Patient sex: M
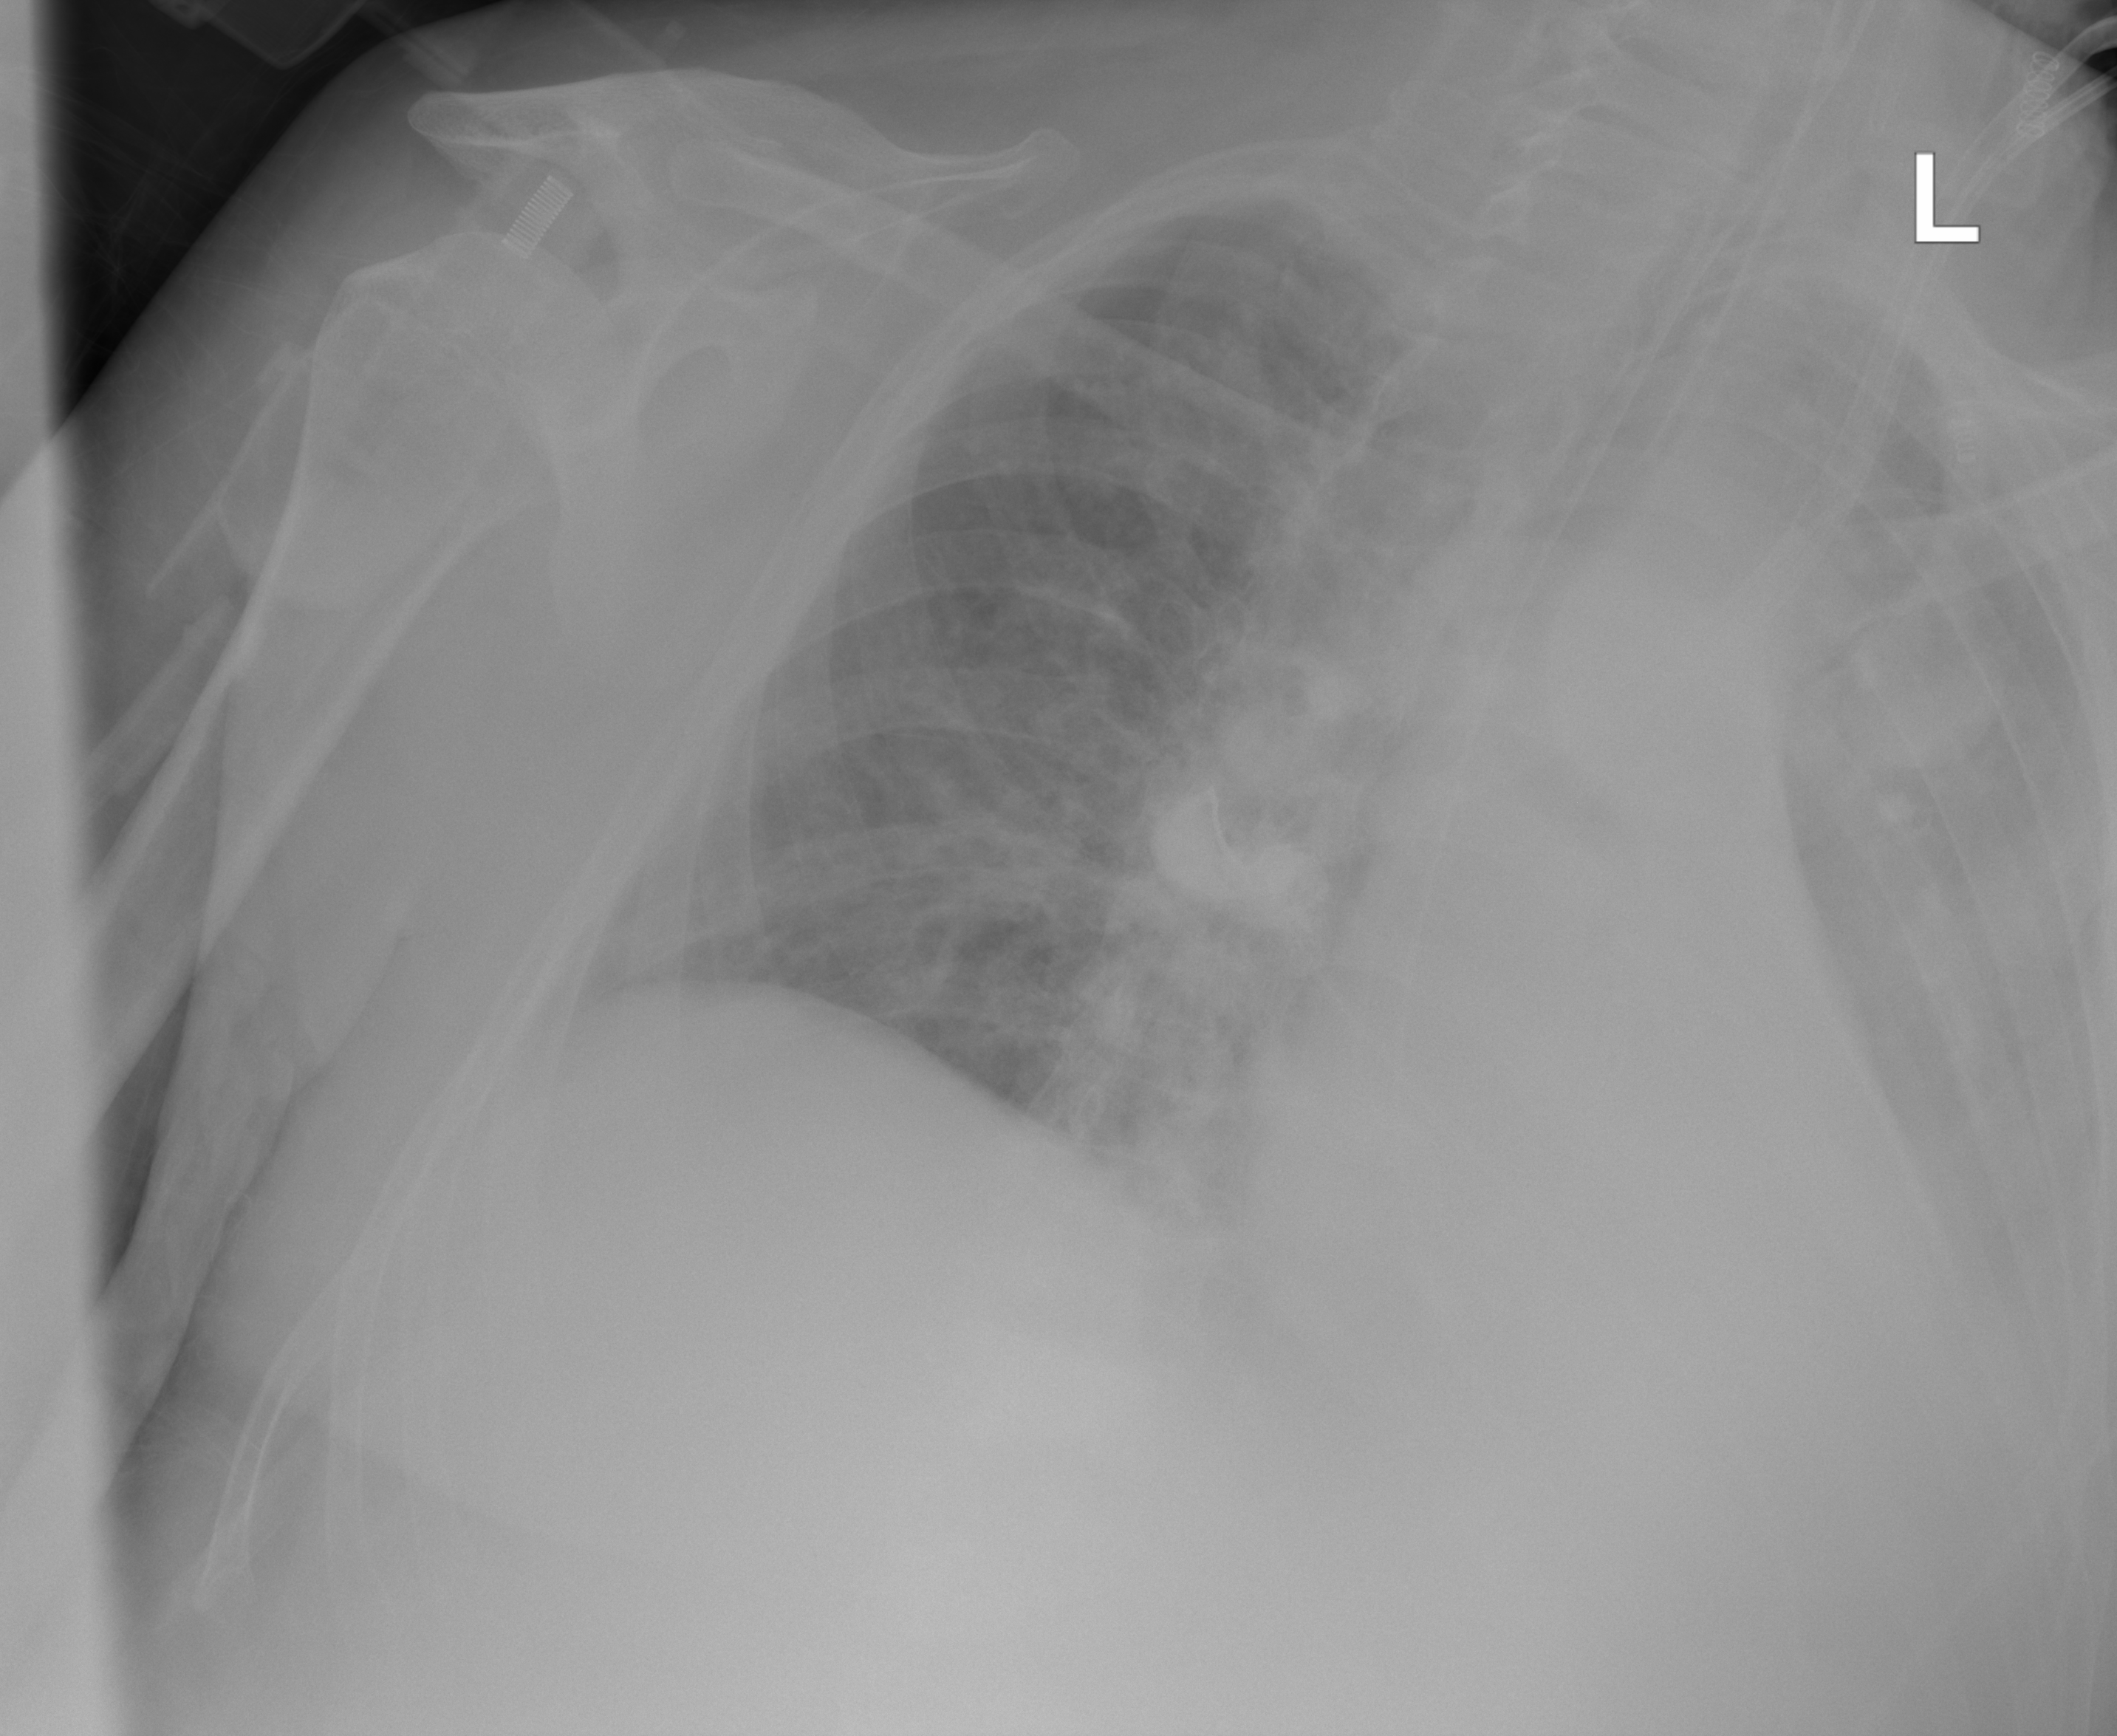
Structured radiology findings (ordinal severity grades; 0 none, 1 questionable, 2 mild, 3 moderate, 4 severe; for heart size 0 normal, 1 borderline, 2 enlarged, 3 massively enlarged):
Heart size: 2
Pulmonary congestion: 2
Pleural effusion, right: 1
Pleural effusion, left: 2
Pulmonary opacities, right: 2
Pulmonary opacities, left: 3
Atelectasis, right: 3
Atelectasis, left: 3